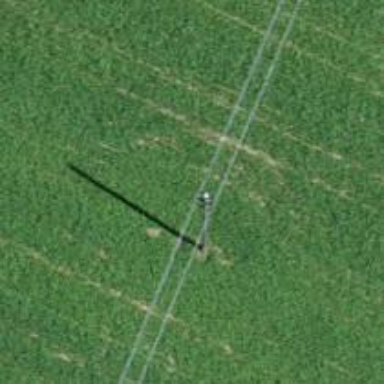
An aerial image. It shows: Power pole.